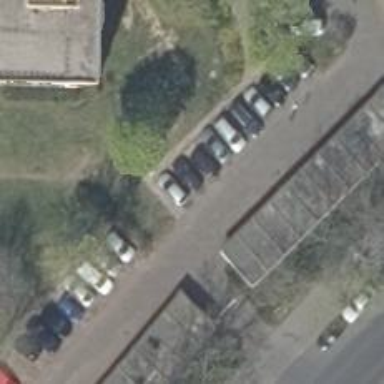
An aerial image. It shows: Group of garages.